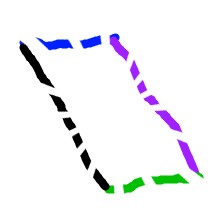
Shape: parallelogram